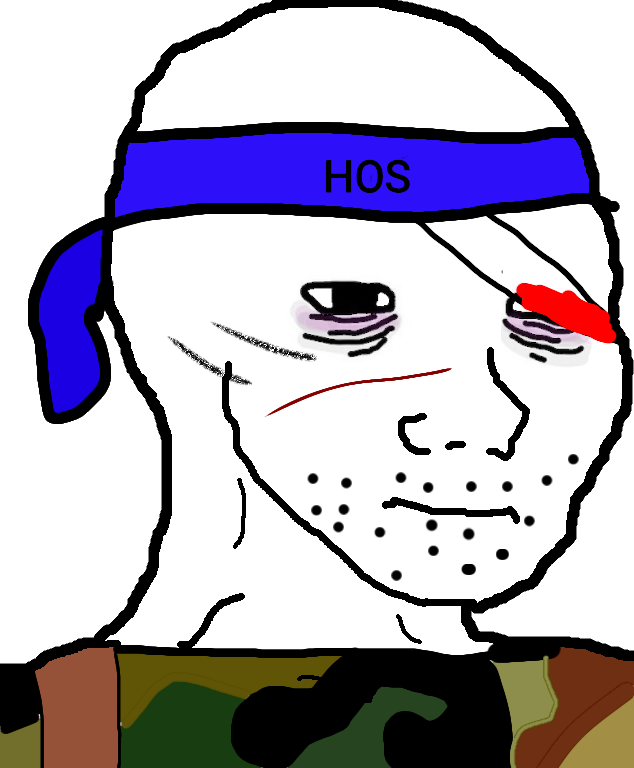
Label: 5_Doomer